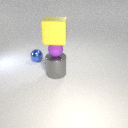
large yellow rubber cube above large gray metal cylinder